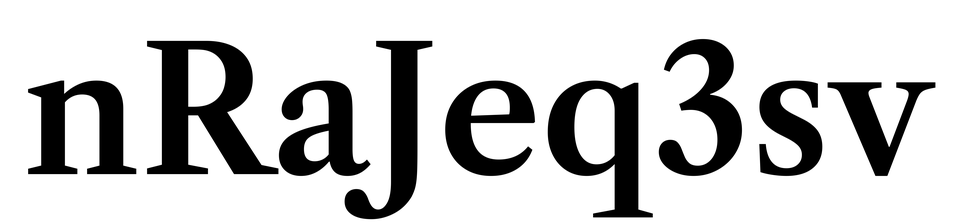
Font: LibreCaslonText_SemiBold